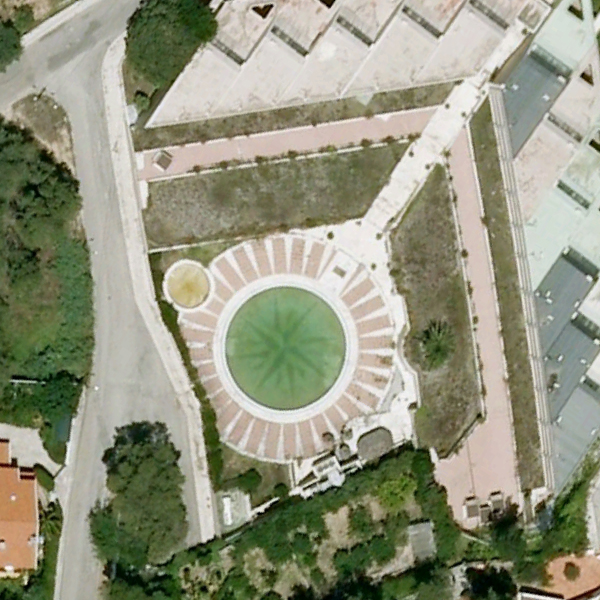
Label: Square